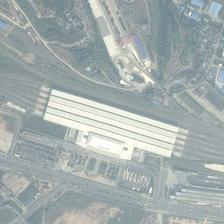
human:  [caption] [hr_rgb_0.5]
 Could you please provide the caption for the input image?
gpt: many buildings and green trees are around a railway station .

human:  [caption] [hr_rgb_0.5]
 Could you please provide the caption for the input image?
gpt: many railways pass through the city which shrouded in the mist .

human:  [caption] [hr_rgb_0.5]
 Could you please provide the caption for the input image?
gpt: many railways pass through the city which shrouded in the mist .

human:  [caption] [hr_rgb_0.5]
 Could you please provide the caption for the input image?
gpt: many buildings and green trees are around a railway station .

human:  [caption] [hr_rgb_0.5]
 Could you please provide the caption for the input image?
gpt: many buildings and green trees are around a railway station .